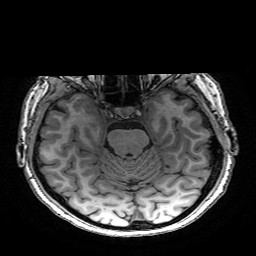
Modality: T1w
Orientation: coronal
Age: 70
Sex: female
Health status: healthy
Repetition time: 2.53 s
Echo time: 0.0034 s